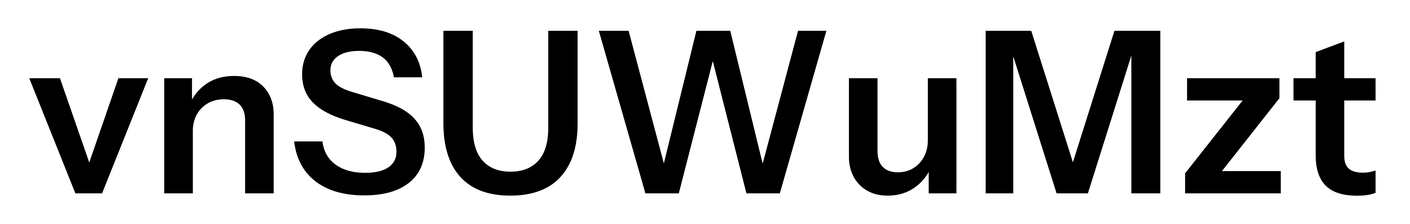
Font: InstrumentSans_SemiBold